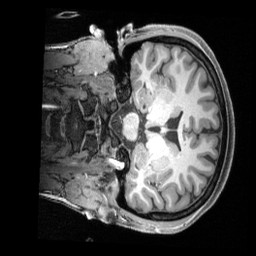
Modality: T1w
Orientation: coronal
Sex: female
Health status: ill
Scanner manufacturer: siemens
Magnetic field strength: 3 T
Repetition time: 2.4 s
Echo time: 0.00201 s